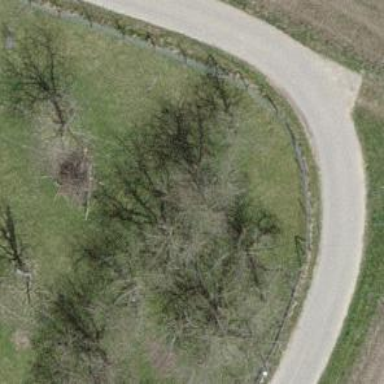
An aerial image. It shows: Broadleaved tree with lush leaves.